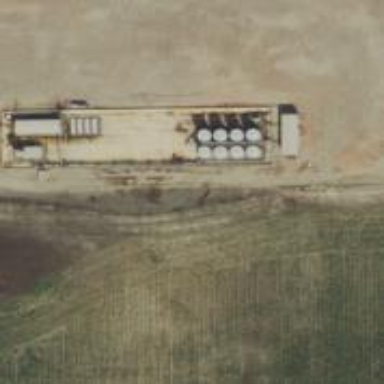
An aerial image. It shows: Storage tank with man-made structure.